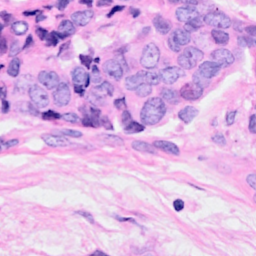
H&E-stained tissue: Breast